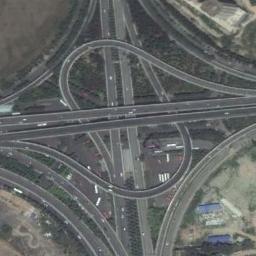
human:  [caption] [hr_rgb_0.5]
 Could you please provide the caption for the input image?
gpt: The intricated overpasses is over the roads and lots of cars are driving on the roads and the overpass .

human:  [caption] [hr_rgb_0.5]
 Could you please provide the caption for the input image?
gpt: This overpass intersects the road at right angle .

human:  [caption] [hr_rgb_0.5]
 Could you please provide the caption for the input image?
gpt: The overpass is next to the bare land with some cars .

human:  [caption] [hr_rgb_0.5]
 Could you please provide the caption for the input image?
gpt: There are many overpasses of different lengths .

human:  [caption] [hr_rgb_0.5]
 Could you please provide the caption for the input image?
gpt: There are some bare land and buildings beside the overpass .